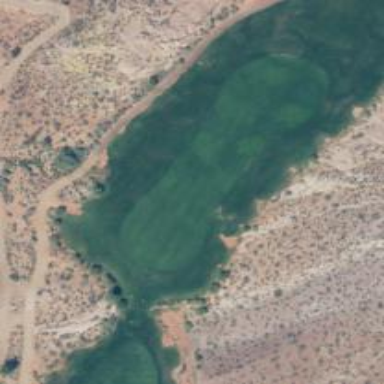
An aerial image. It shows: Golf hole.